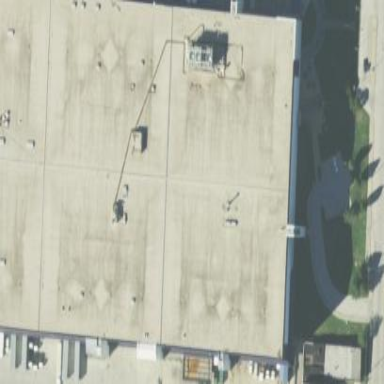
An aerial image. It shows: Building that serves as post depot.